Aerial crown-view tile of a tropical tree (Barro Colorado Island, Panama), acquired 20250915:
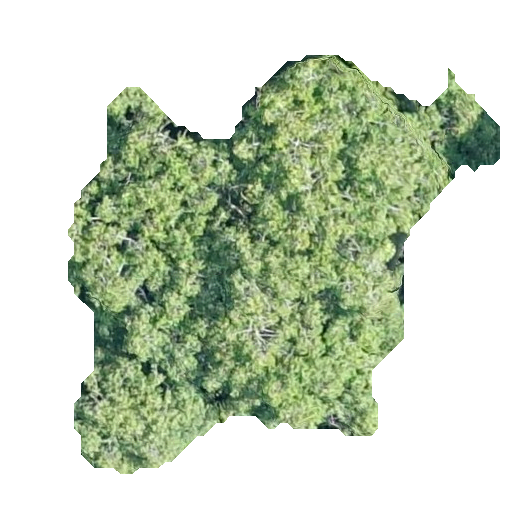
Species: Guatteria lucens
GBIF accepted scientific name: Guatteria lucens
Crown area: 165.386 m²